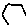
Label: hexagon